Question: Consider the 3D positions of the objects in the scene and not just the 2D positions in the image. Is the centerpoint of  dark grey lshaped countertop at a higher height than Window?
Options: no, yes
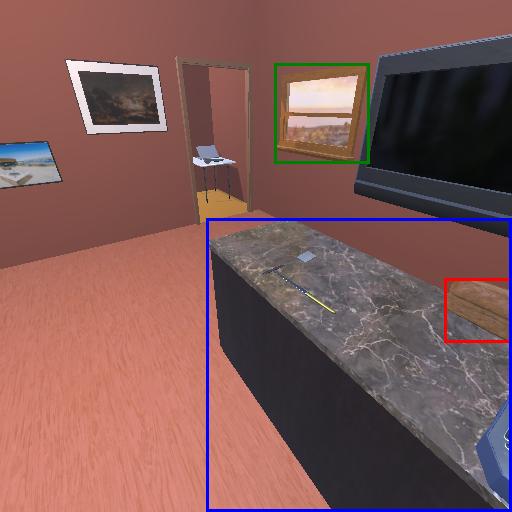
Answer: no